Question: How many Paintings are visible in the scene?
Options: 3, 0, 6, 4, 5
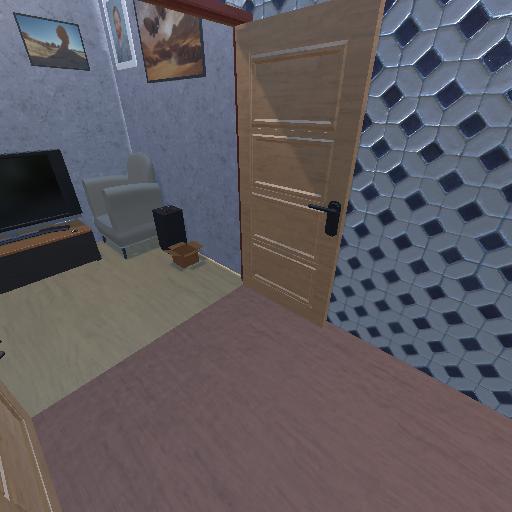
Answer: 3